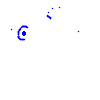
Particle: electron